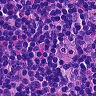
Metastatic tissue present: no